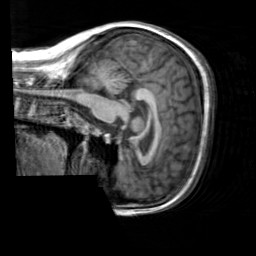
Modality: T1w
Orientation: sagittal
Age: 25
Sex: female
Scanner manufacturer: siemens
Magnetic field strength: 3 T
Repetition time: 2.3 s
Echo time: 0.00303 s